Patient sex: F
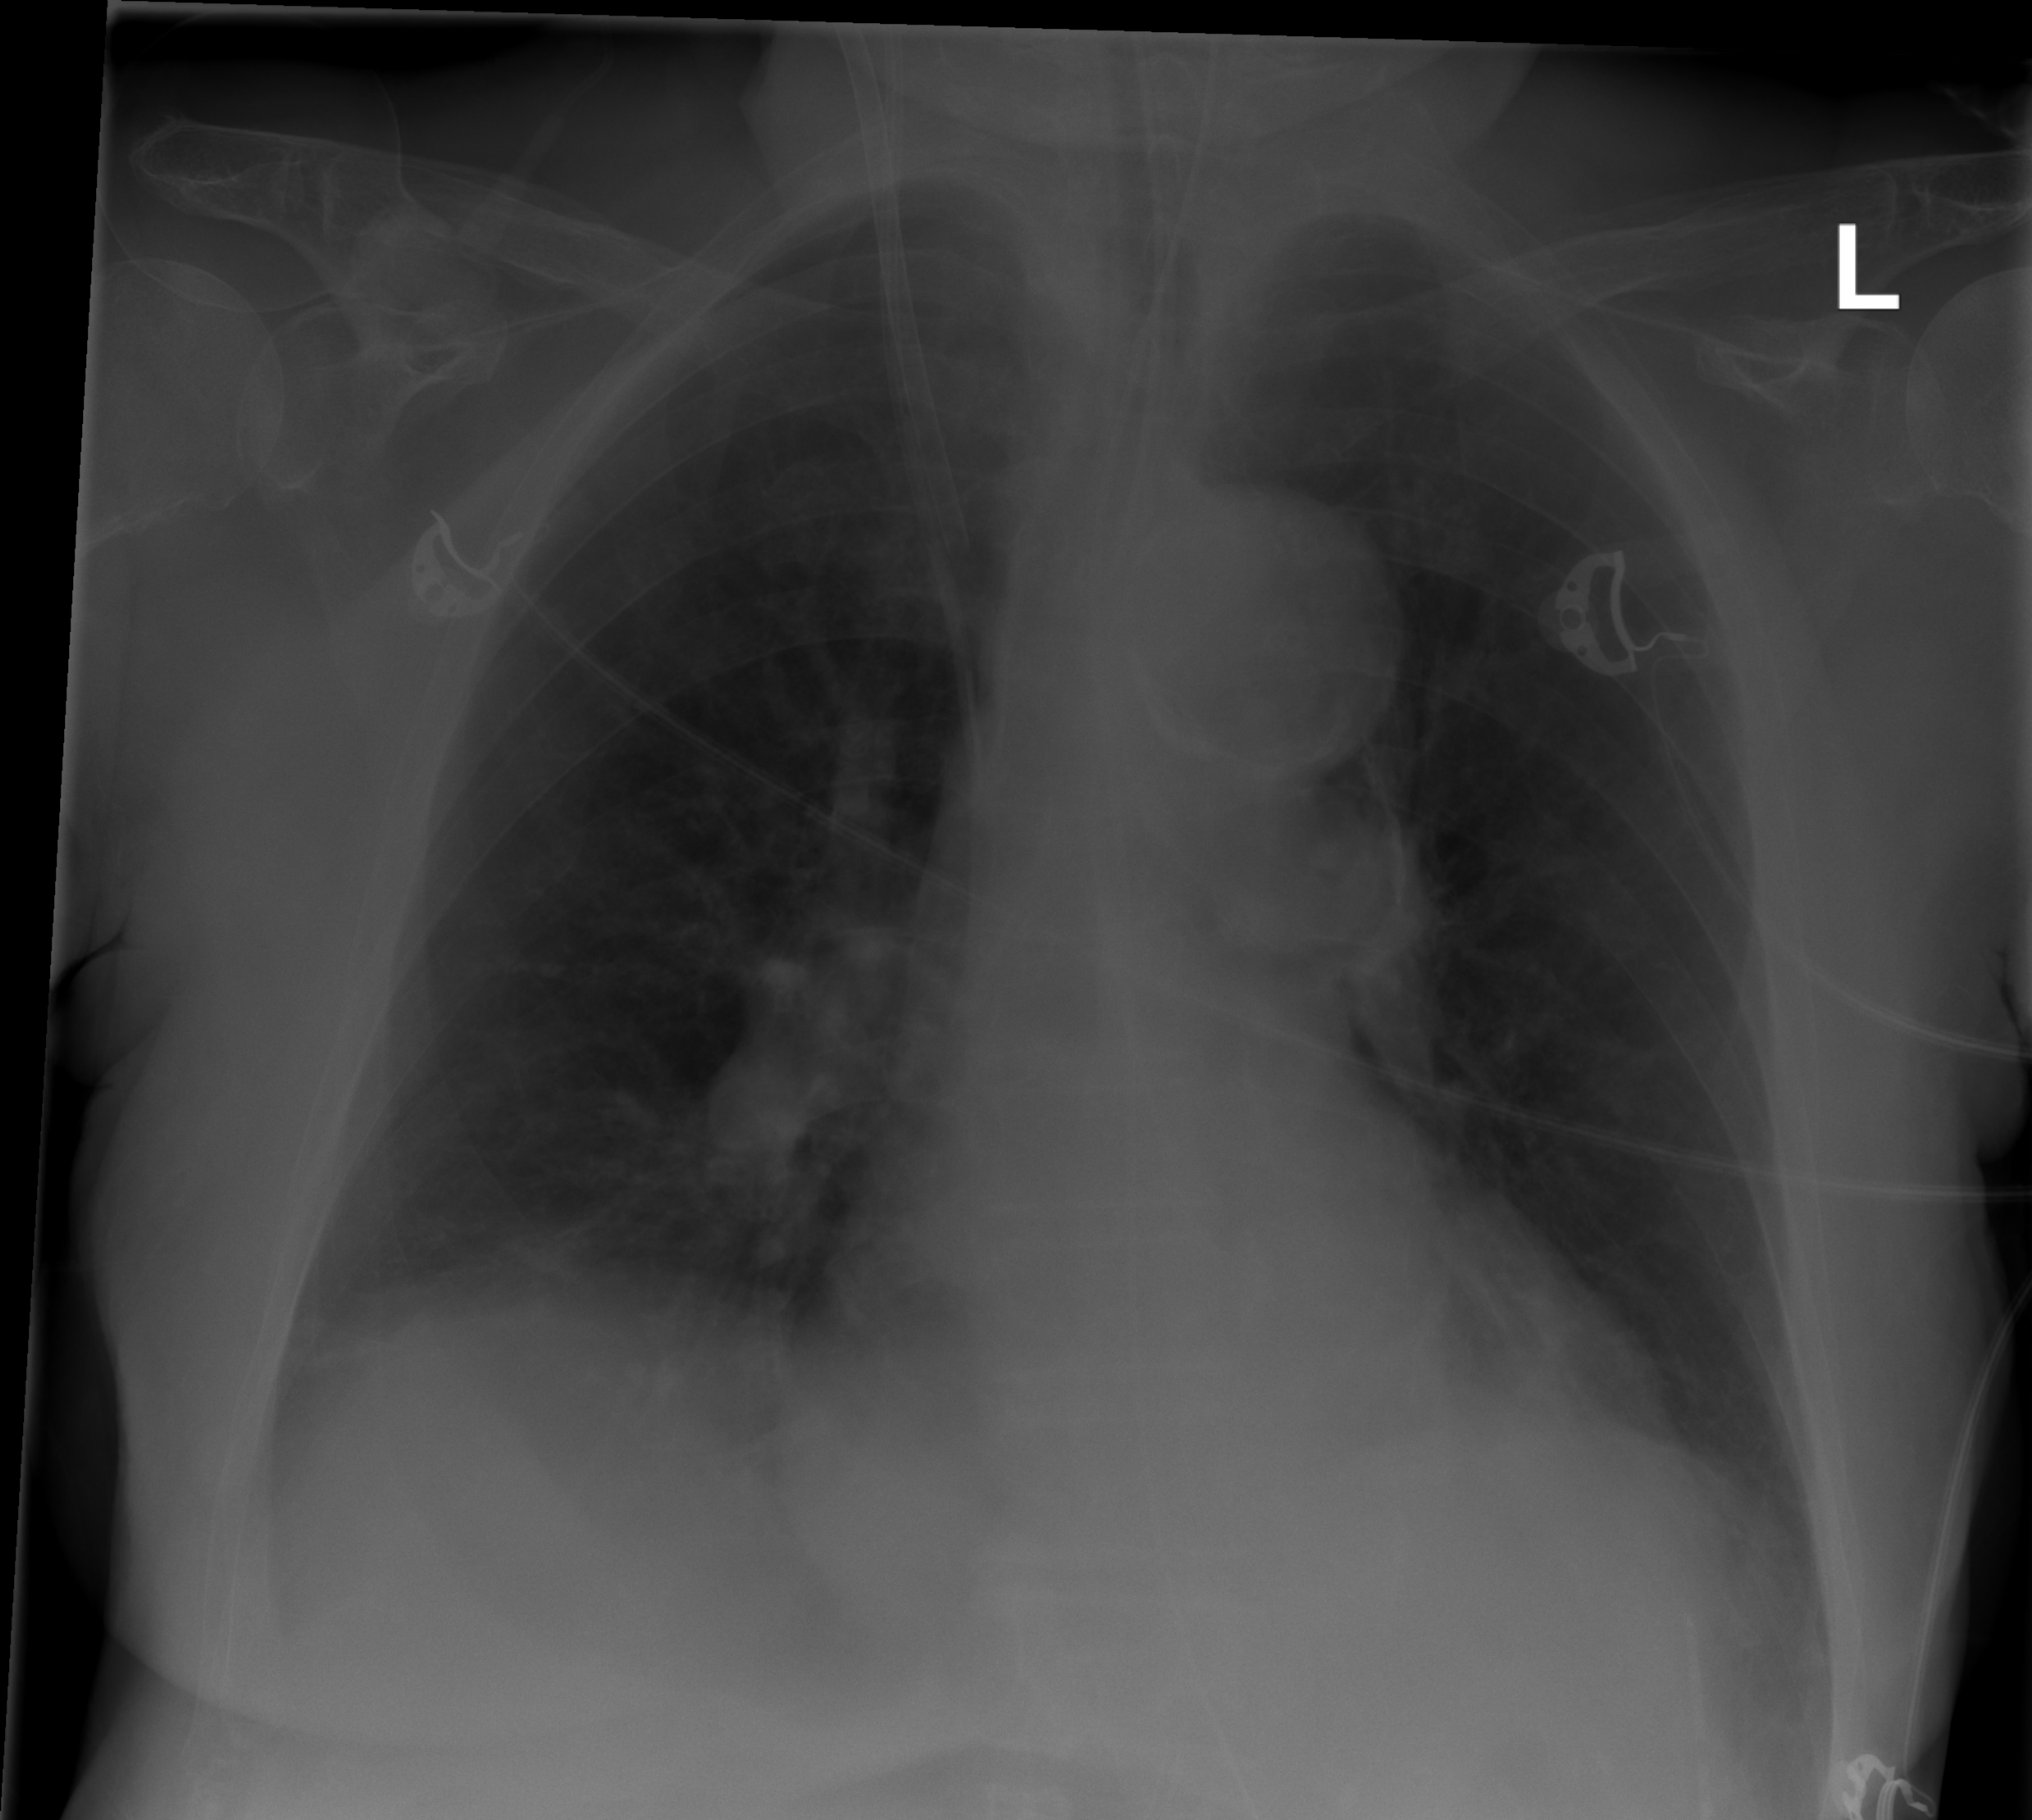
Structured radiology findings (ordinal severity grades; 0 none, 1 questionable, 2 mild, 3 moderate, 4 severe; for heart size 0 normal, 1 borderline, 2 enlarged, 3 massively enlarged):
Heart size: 2
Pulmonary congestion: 0
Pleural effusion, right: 2
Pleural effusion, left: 2
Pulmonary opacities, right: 0
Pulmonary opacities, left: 0
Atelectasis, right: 2
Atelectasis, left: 2